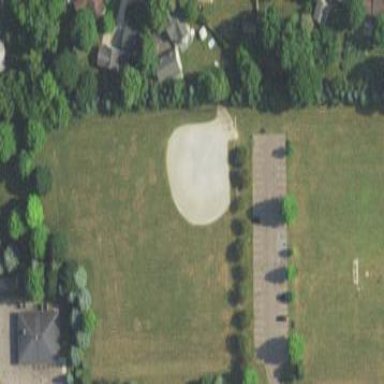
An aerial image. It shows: Baseball pitch for leisure land activities.